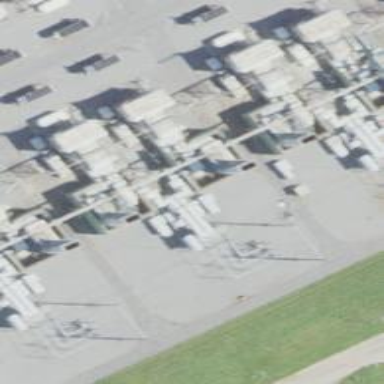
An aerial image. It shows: Gas turbine generator powered by gas.